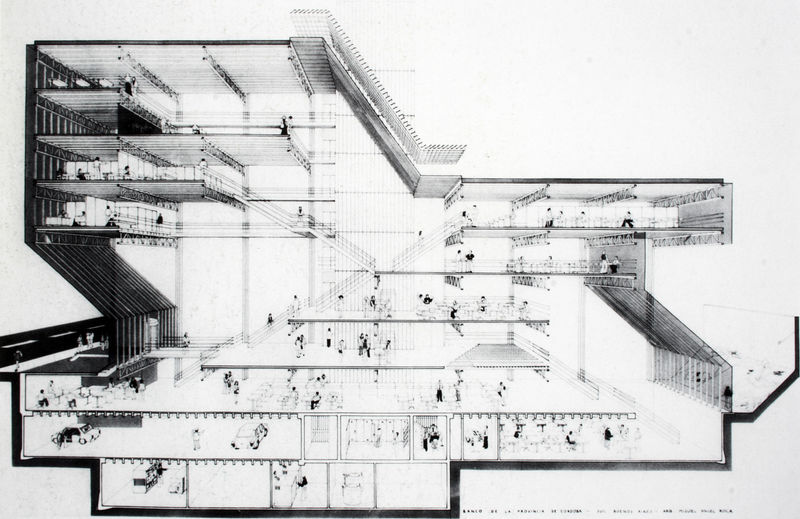
Titel: Schnitt
Künstler: Miguel Angel Roca
Standort: Buenos Aires
Institution: Banco Provincia de Cordoba
Schlagwörter: weiß, menschen, grau, raum, schwarz, skizze, zeichnung, zimmer, dach, gebäude, wand, architektur, mensch, personen, modell, ansicht, moderne, dächer, treppe, treppen, stufe, stufen, wände, keller, räume, entwurf, etagen, geschosse, plan, büro, stockwerke, querschnitt, bau, autos, bauwerk, etage, bauplan, aufriß, geschoß, büroräume, rolltreppen, verbindun